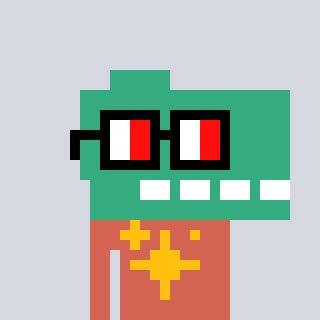
a pixel art character with square glasses with black frames and red eyes, a dino-shaped head and a peachy-colored body on a cool background